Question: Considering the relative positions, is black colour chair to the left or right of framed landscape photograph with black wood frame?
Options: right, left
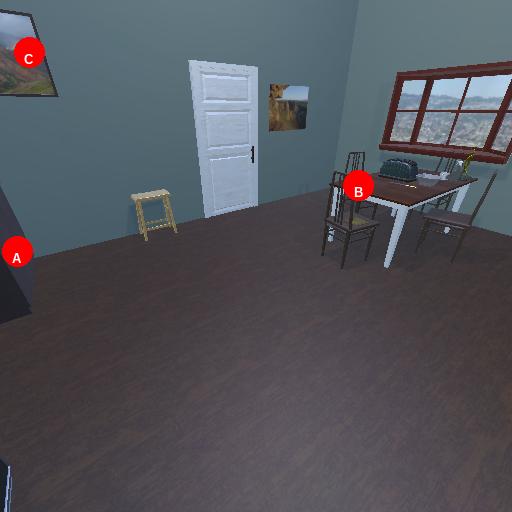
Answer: right